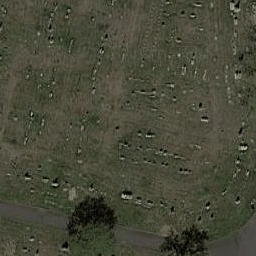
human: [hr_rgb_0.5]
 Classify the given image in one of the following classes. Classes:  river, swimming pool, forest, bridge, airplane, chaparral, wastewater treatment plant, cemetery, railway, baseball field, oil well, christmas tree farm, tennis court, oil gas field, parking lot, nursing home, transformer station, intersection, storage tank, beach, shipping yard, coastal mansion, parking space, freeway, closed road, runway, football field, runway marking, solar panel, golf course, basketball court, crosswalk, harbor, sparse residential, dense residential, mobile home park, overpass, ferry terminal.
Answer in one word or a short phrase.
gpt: cemetery